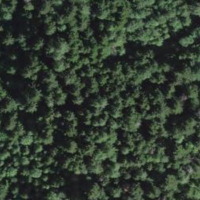
EUNIS habitat code: 43
Species observed at this site:
Neottia nidus-avis